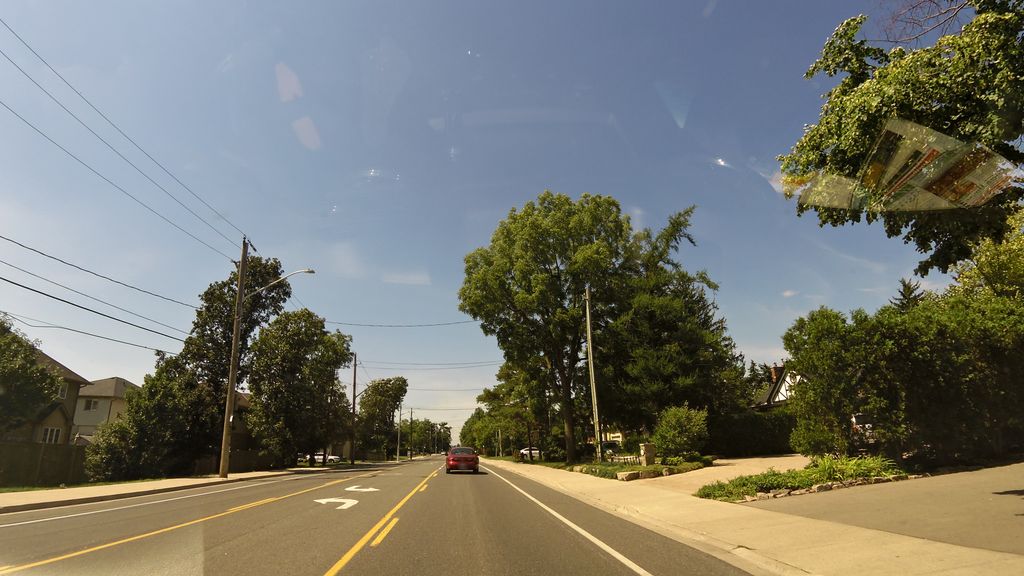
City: hamilton